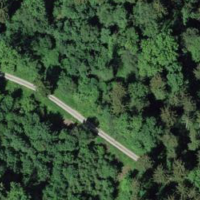
EUNIS habitat code: 44
Species observed at this site:
Impatiens parviflora